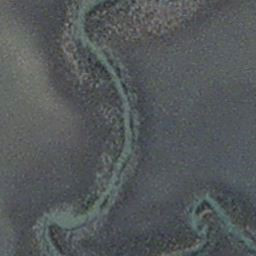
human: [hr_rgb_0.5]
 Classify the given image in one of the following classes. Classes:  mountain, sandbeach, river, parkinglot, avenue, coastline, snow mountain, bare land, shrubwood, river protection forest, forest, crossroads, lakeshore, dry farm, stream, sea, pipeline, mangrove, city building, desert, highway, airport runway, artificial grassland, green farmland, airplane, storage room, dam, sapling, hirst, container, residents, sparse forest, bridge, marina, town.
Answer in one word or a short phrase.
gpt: stream